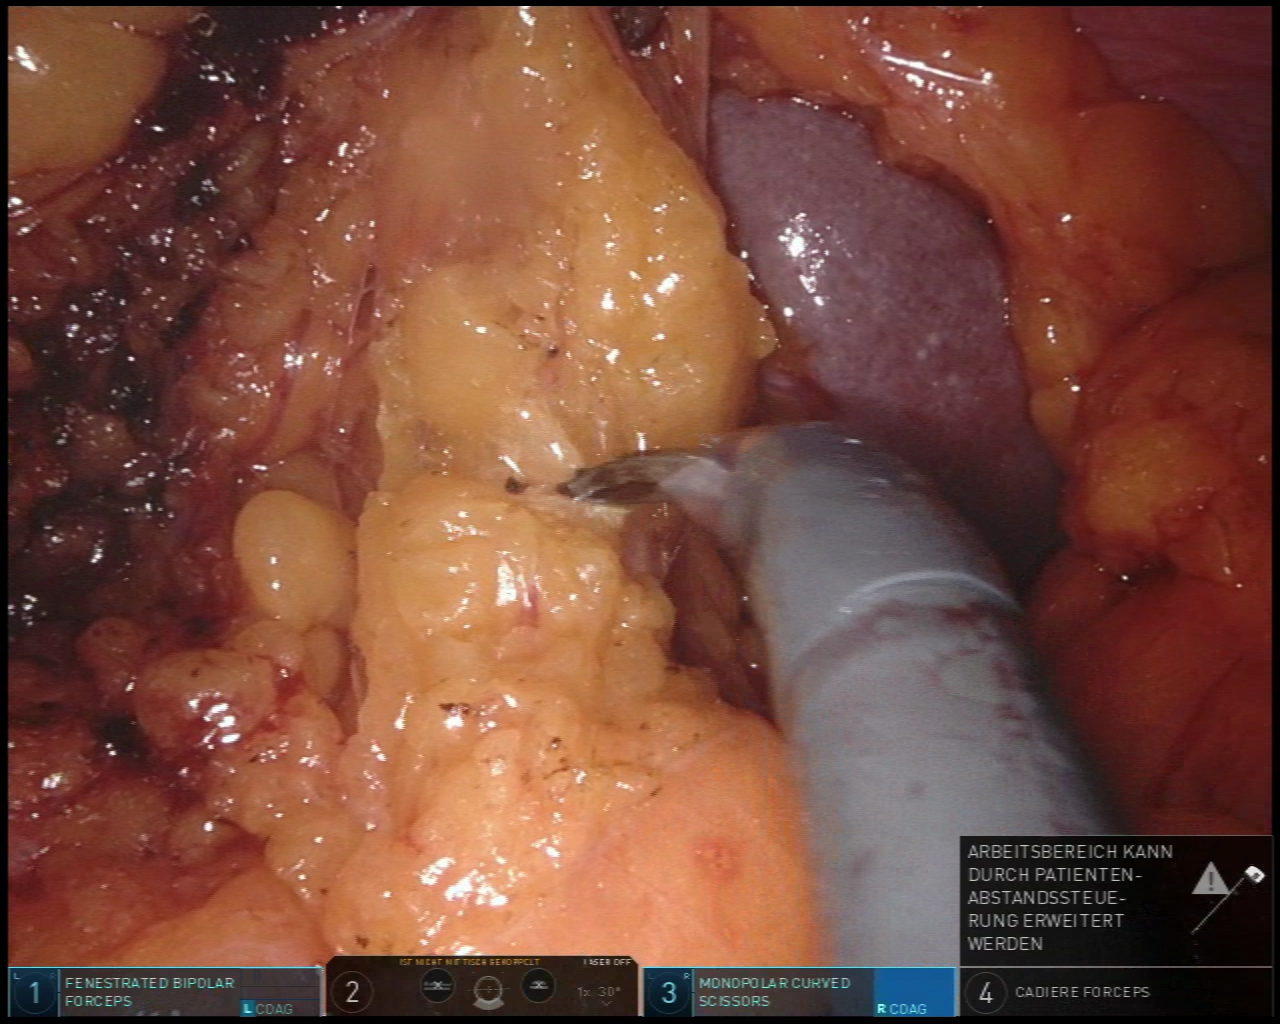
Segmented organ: spleen
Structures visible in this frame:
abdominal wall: yes
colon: no
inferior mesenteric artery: no
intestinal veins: no
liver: no
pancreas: no
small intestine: no
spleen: yes
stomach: no
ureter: no
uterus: no
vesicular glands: no